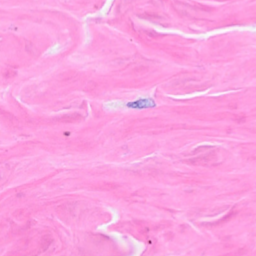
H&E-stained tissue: Breast